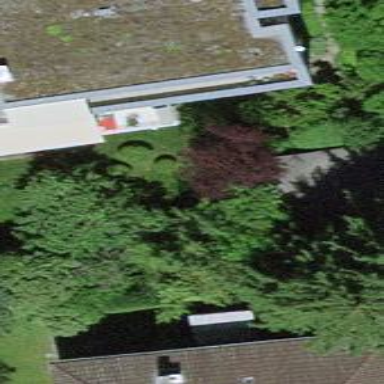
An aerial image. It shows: View of roof of building.